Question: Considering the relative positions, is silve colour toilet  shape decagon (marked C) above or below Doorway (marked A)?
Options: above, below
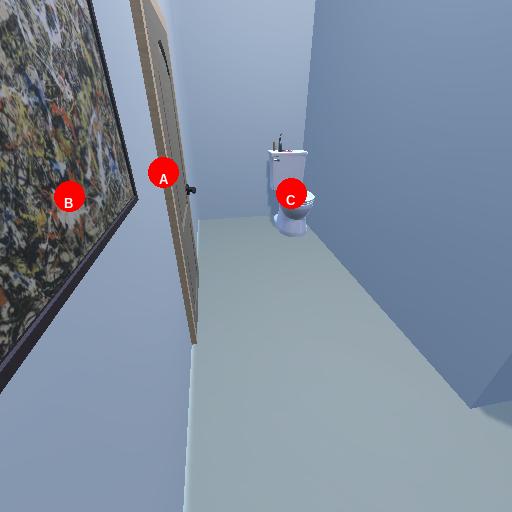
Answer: above